Question: I wrongly designed my application to have one database to each user. each user had 3 similar tables. I now want to have one database and 3 tables only; where i will use the database name in the old databases as a reference in the new system. There was another database called "users" in the old database that stored the database names. I'm done with the schema design of the new database and now left with the migration.

The trick here is that I have 3 db connections. I first connect to the users database and userinfo table, pick up the database_name in a loop, use it to connect each old db and further connect to personal, accounts and games table.
'''
<?php
$dbhost = "localhost";
$dbname = "users";
$dbuser = "root";
$dbpass = "*****";
$conn1 = mysql_connect($dbhost, $dbuser, $dbpass, TRUE) or die("MySQL Error: " . mysql_error());
$conn2 = mysql_connect($dbhost, $dbuser, $dbpass, TRUE) or die("MySQL Error: " . mysql_error());
$conn3 = mysql_connect($dbhost, $dbuser, $dbpass, TRUE) or die("MySQL Error: " . mysql_error());
mysql_select_db($dbname,$conn1) or die("MySQL Error: " . mysql_error());
$query = "SELECT database_name FROM userinfo";
$result1 = mysql_query($query,$conn1);
while($row = mysql_fetch_array($result1, MYSQL_ASSOC))
{
$database_name =$row['database_name'];
$conn2 = mysql_connect($dbhost, $dbuser, $dbpass) or die("MySQL Error: " . mysql_error());
$db = mysql_select_db($database_name ,$conn2) ;
// now, pick personal, accounts, games tables of user and populate new database and tables.
// this is where i need help.
}
?>
'''
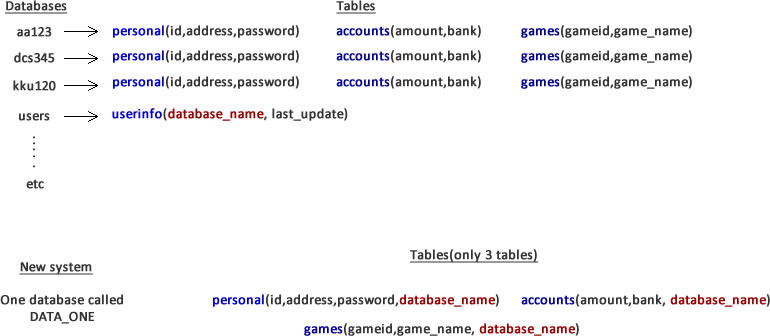
Answer: Why do you think you need 3 seperate database connections with the same credentials? In any mysql query you can reference tables from any database on the same instance by prefixing the table name with the database name (and a . in between). I'd suggest not using 'database_name' as an attribute name:
'''
$databases=get_mysql('SELECT DISTINCT database FROM users.userinfo ORDER BY database');
$count_of_users=count($databases);
foreach ($databases as $user_offset=>$user) {
$uqry="INSERT INTO data_one.personal
(user, id, address, password)
SELECT '$user'
, (id*$count_of_users*$user_offset)
, address
, password
FROM ${user}.personal";
...
'''
(assuming that 'id' is an autoincrement value which may be referenced elsewhere).